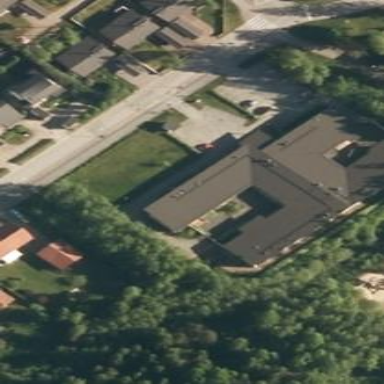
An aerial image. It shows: Nursing home.